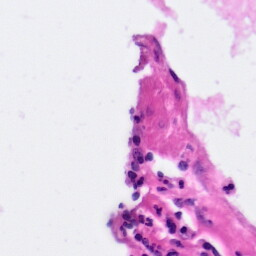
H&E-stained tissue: Pancreatic